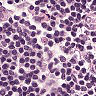
Metastatic tissue present: no